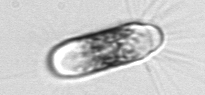
Label: Corethron_hystrix